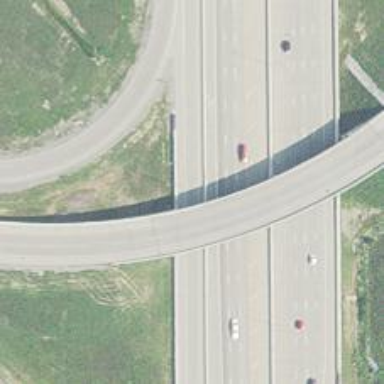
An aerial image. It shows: Motorway link.